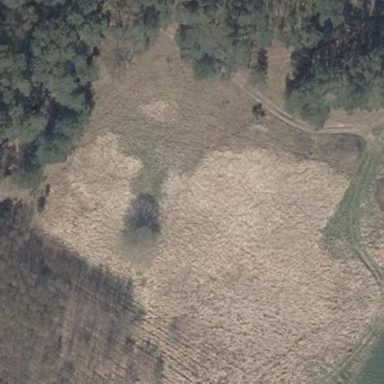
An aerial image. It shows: Area covered with grass.